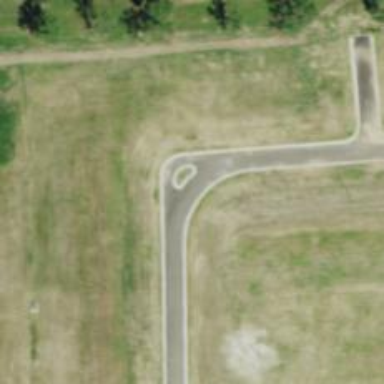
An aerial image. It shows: Turning loop on the road.